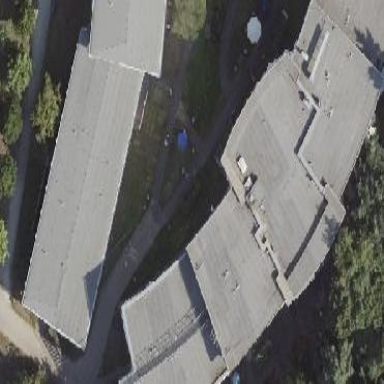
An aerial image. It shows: Nursing home with flat roof.